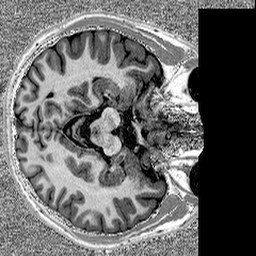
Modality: MP2RAGE
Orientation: axial
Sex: male